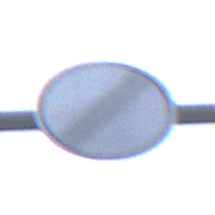
Verkehrszeichen: EndeSaemtlicherBegrenzungen
Umgebung: Outdoor, Nature
Tageszeit: SunriseSunset
Wetter: PartlyCloudy
Licht: Natural
Jahreszeit: Autumn
Kontrast: LowContrast